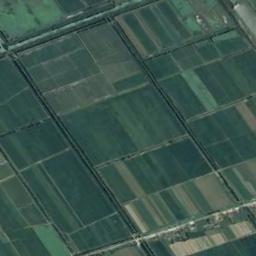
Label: rectangular_farmland